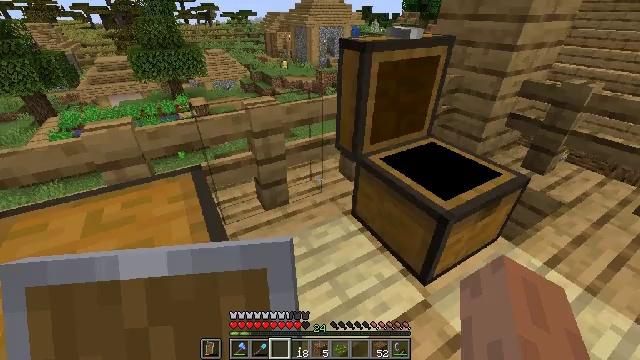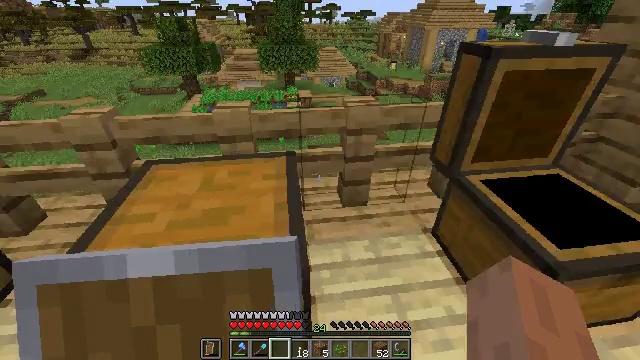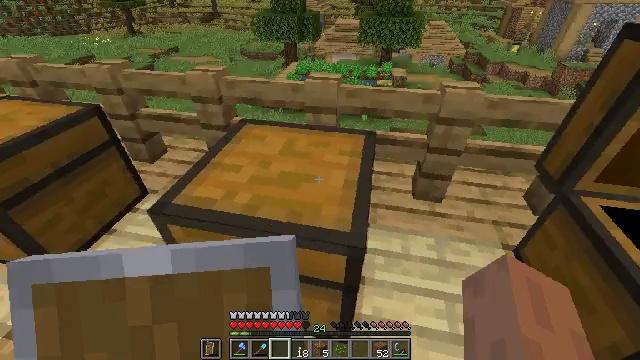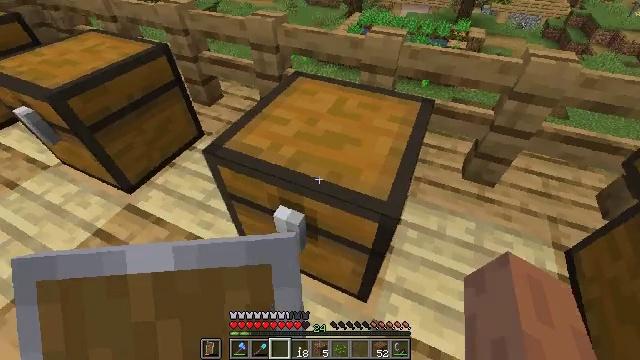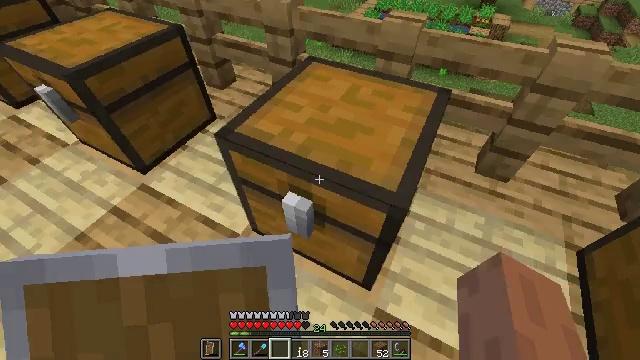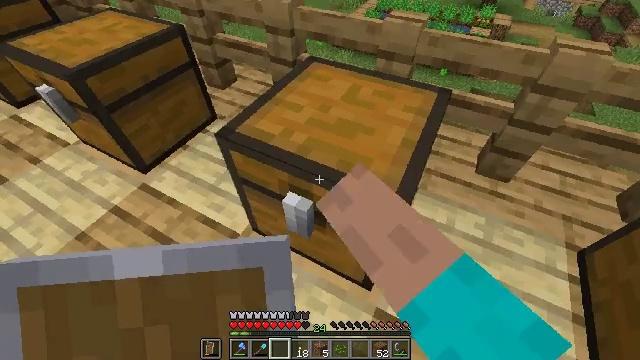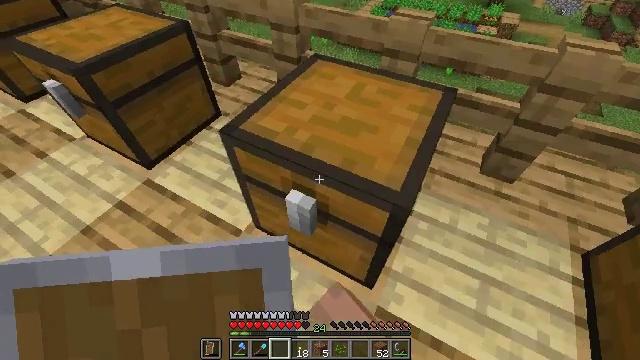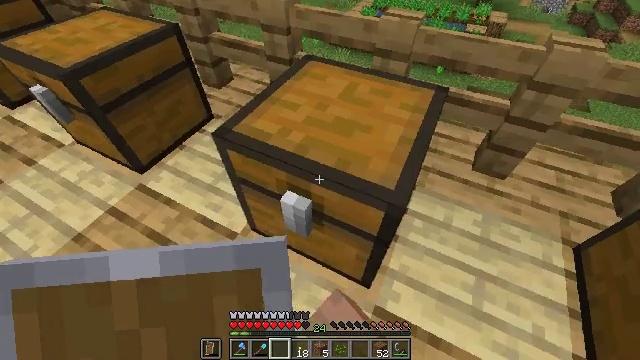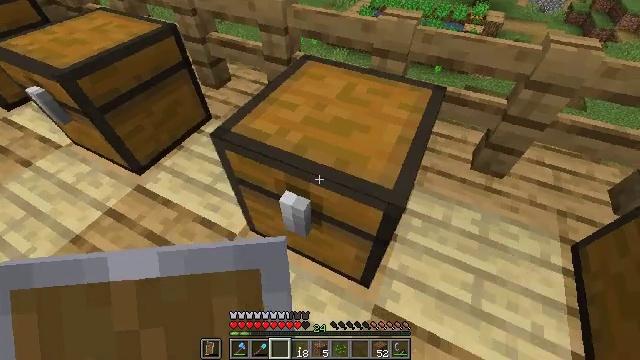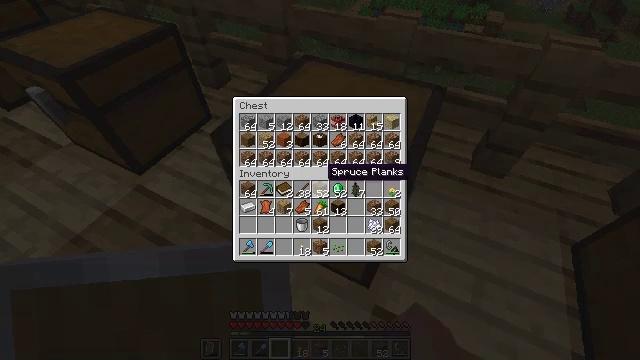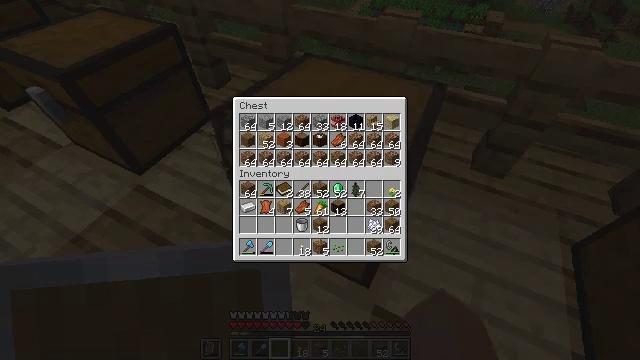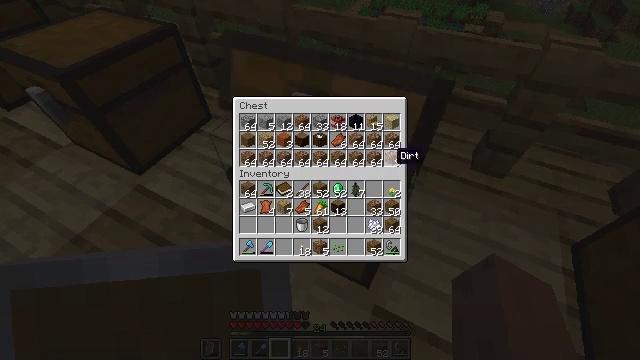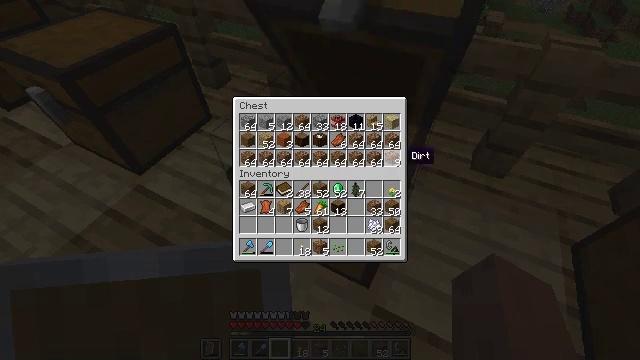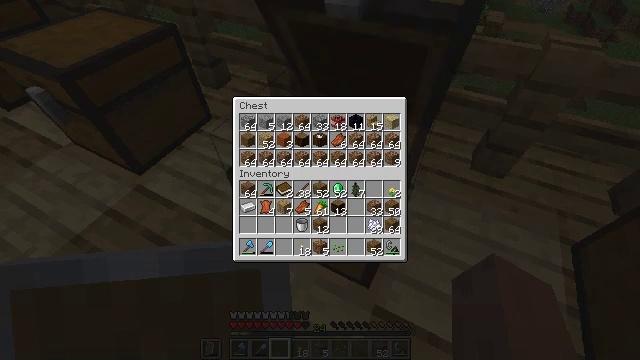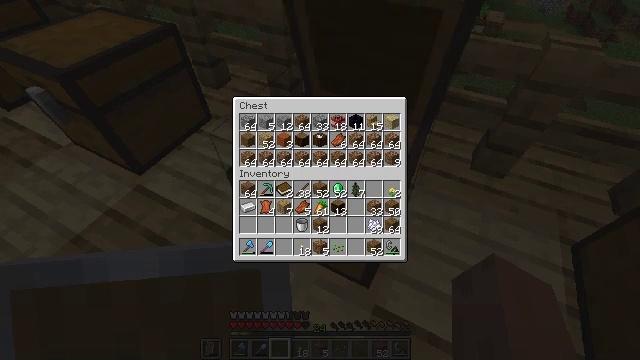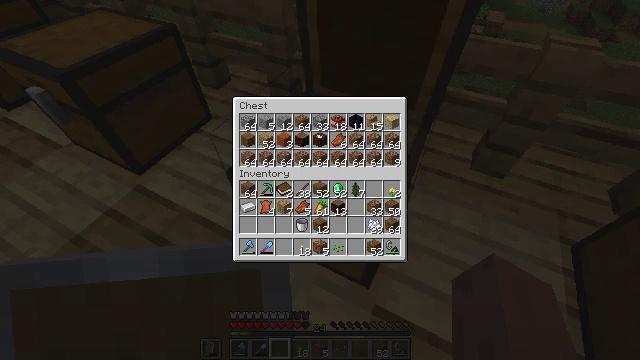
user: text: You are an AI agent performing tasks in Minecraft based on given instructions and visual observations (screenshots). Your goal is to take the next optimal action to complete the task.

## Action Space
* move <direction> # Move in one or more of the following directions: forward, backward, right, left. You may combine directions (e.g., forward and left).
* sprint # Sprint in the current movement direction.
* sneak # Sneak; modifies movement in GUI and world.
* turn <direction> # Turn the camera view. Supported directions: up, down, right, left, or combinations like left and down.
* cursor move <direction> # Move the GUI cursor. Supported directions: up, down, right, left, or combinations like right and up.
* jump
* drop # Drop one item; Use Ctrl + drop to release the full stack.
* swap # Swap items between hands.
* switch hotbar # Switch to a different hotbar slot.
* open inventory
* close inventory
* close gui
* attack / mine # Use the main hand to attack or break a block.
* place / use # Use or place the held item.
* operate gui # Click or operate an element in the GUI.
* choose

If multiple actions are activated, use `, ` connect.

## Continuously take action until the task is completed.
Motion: motion action
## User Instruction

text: Remove a dirt block from the inventory.
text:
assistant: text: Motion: turn left, close inventory
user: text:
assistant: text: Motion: turn left and down, close inventory
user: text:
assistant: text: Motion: turn left and down
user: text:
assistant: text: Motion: turn left and down, use / place
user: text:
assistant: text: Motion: use / place
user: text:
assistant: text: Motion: turn left, use / place
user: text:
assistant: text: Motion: turn right
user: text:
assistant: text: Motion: no_op
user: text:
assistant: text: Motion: open gui
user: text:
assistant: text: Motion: cursor move right
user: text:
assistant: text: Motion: sneak, cursor move right and up
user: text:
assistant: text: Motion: sneak, cursor move right
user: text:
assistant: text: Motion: sneak, cursor move right and down
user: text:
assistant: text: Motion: sneak, cursor move right and down
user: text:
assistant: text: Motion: sneak, cursor move down
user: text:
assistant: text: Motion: sneak, cursor move left and down
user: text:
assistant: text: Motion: sneak, cursor move left
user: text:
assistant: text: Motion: sneak
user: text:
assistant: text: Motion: sneak
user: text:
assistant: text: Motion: sneak
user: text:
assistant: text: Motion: sneak
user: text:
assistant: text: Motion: sneak
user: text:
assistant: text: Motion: sneak
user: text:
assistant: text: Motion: sneak
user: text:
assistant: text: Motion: sneak
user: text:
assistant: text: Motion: sneak
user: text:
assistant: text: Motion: sneak
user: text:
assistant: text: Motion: sneak
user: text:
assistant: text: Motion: sneak, operate gui
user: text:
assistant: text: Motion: sneak, operate gui